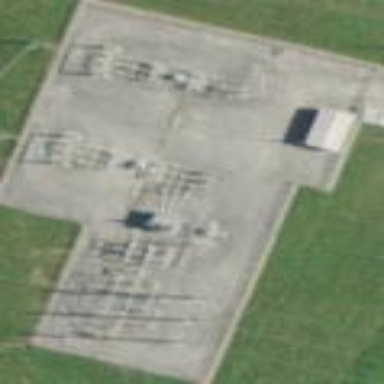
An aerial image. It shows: Power substation surrounded by fence.